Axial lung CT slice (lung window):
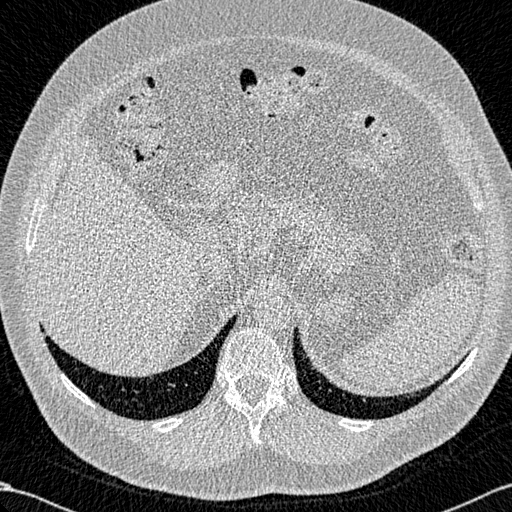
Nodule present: no